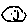
Label: smiley face